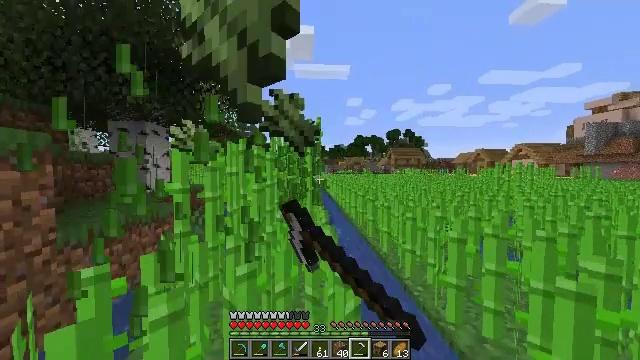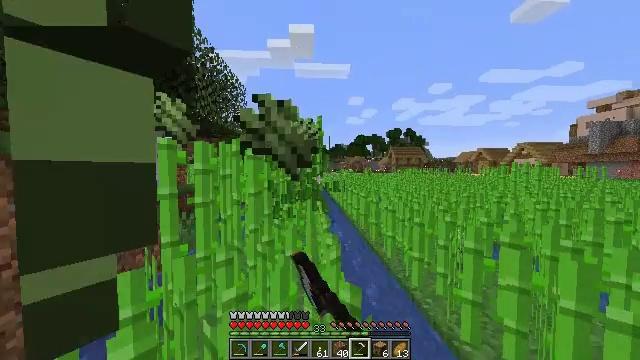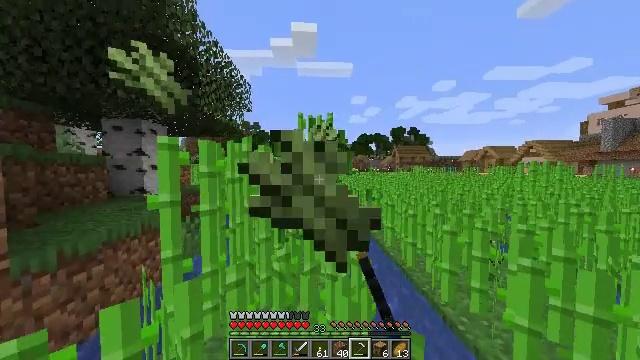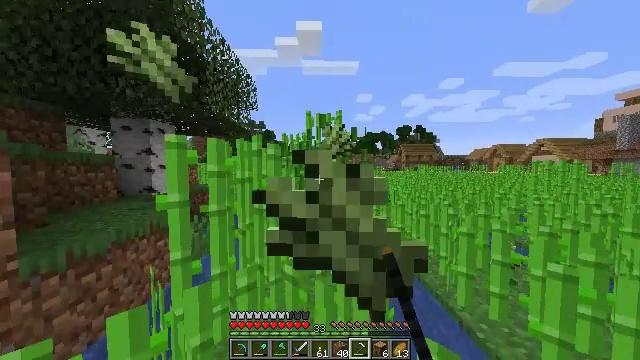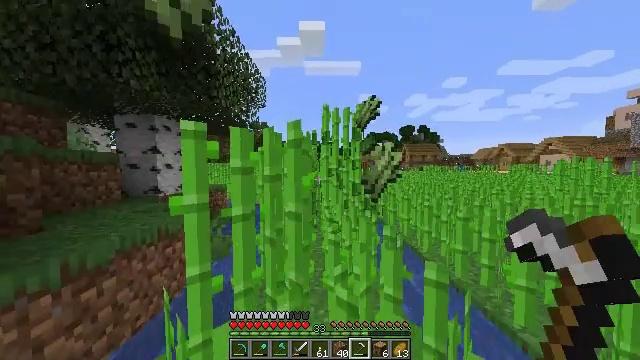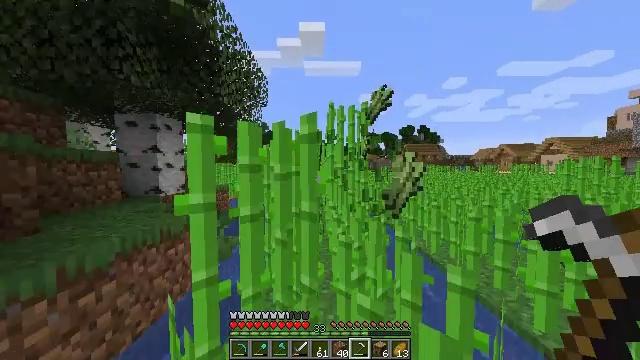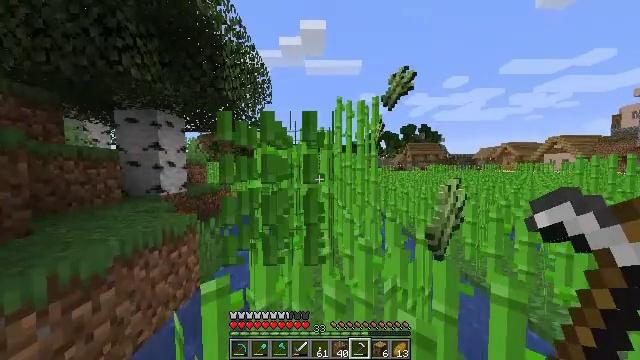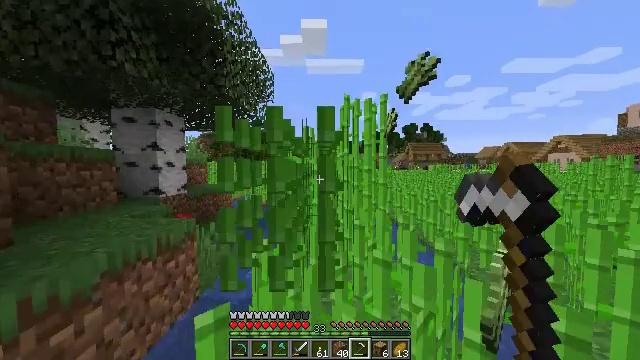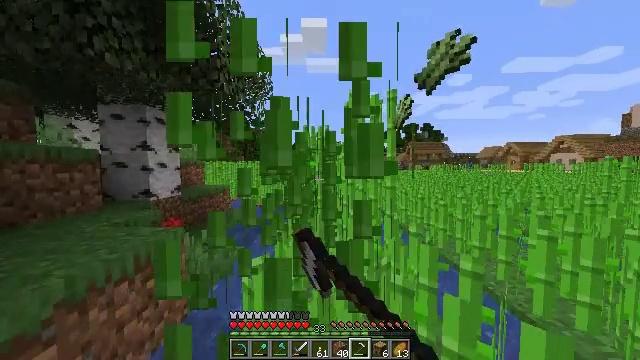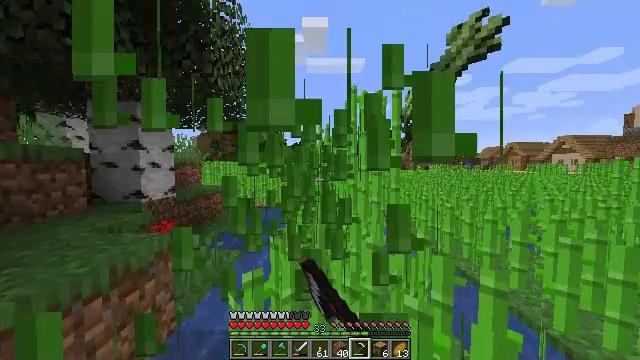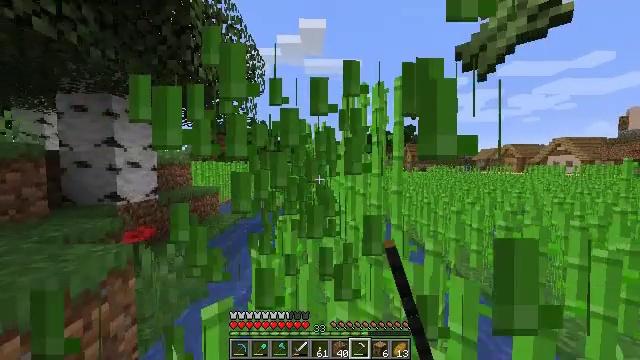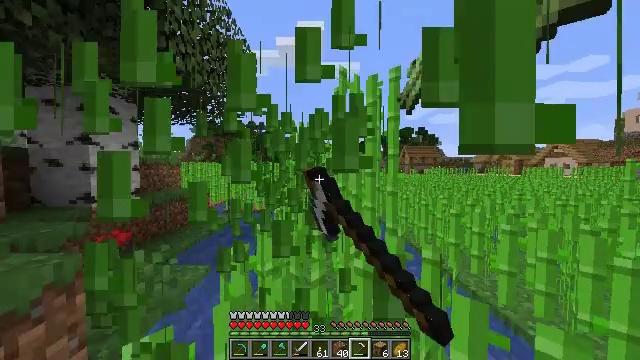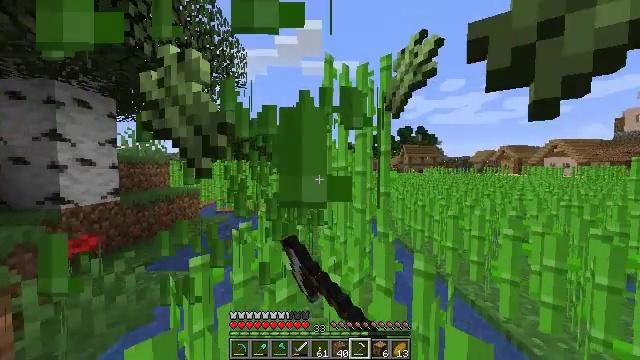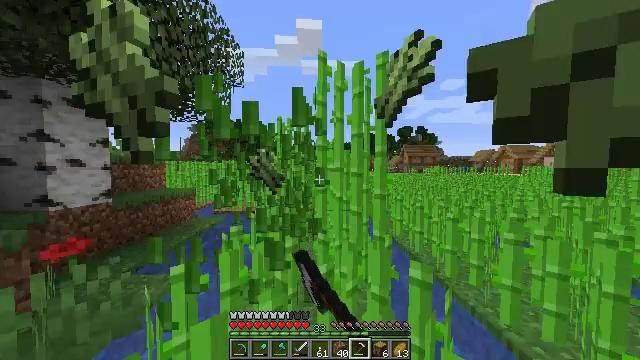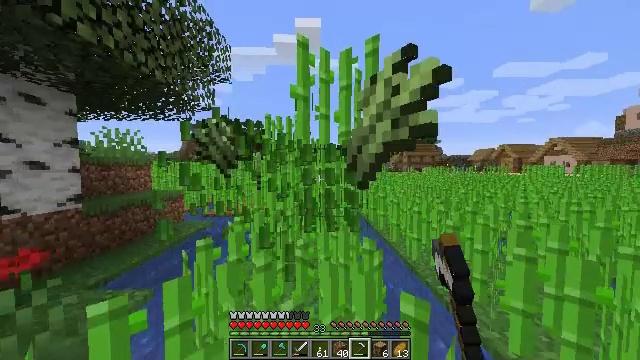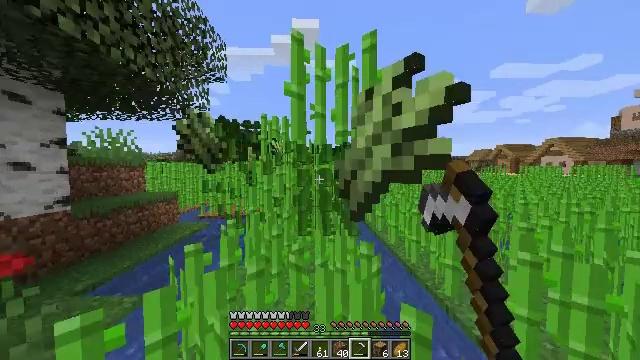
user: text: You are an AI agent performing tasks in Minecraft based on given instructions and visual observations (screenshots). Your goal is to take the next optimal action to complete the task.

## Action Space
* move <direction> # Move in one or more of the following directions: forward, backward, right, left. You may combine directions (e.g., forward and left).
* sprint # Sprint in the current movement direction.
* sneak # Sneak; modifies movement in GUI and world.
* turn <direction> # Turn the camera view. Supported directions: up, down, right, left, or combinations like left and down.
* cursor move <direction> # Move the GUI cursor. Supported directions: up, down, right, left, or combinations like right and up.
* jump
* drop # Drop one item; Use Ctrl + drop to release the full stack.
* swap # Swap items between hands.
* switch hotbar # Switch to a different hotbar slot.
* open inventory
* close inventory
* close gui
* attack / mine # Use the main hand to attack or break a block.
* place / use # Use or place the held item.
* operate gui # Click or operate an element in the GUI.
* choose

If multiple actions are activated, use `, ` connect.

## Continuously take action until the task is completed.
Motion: motion action
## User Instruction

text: Break the sugar cane.
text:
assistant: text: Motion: move forward and move left, sprint, attack / mine
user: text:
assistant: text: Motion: move forward and move left, sprint, attack / mine
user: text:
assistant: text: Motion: move forward and move left, sprint, turn left, attack / mine
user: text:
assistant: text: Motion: move forward and move left, sprint, attack / mine
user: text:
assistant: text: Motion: move forward and move left, sprint, attack / mine
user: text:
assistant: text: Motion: move forward, sprint, attack / mine
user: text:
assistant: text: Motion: move forward, sprint, attack / mine
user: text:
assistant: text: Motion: move forward, sprint, attack / mine
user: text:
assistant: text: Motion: move forward, sprint, attack / mine
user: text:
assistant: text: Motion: move forward and move right, sprint, attack / mine
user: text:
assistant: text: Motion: move forward and move right, sprint, attack / mine
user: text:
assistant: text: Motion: move forward and move right, sprint, attack / mine
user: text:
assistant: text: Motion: move forward and move right, sprint, attack / mine
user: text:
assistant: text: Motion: move forward, sprint, attack / mine
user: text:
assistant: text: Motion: move forward, sprint, attack / mine
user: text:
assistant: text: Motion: move forward, sprint, attack / mine
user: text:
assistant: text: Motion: move forward, sprint, attack / mine
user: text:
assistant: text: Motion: move forward and move left, sprint, attack / mine
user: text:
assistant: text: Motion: move forward and move left, sprint, attack / mine
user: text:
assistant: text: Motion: move forward and move left, sprint, attack / mine
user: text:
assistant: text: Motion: move forward and move left, sprint, attack / mine
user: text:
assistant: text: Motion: move forward and move left, sprint, attack / mine
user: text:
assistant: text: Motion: move forward, sprint, attack / mine
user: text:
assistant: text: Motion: move forward, sprint, attack / mine
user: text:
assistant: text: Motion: move forward and move right, sprint, attack / mine
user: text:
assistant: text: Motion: move forward and move right, sprint, attack / mine
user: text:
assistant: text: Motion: move forward and move right, sprint, attack / mine
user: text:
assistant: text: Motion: move forward and move right, sprint, attack / mine
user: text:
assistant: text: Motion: move forward and move right, sprint, attack / mine
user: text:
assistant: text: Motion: move forward and move right, sprint, attack / mine